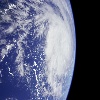
Label: cloud